Question: When you select an item in IKImageBrowserView it is highlighted grey around the edges. How do I change the color of this?

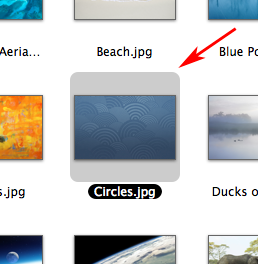
Answer: So I was able to achive what I was looking for by going the complex route that combinatorial suggested (Thanks!). I implemented the custom IKImageBrowserView and IKImageBrowserCell classes from the sample project here: <URL>
Too bad there isn't an easier way to do this but this will do the trick for now.